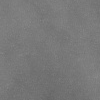
Atmospheric dust classification: dusty